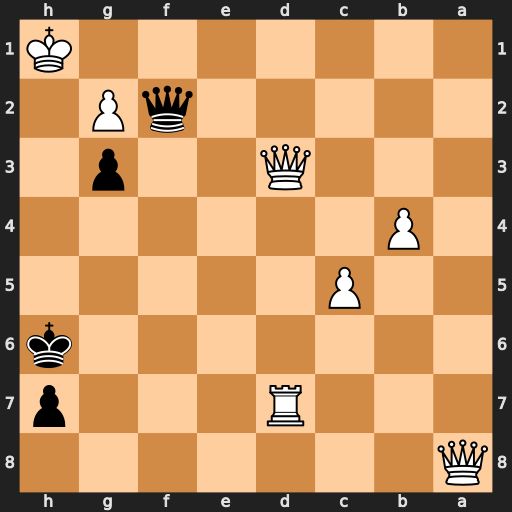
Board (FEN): Q7/3R3p/7k/2P5/1P6/3Q2p1/5qP1/7K
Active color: b
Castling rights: -
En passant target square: -
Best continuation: Qe1+ Qf1 Qxf1#